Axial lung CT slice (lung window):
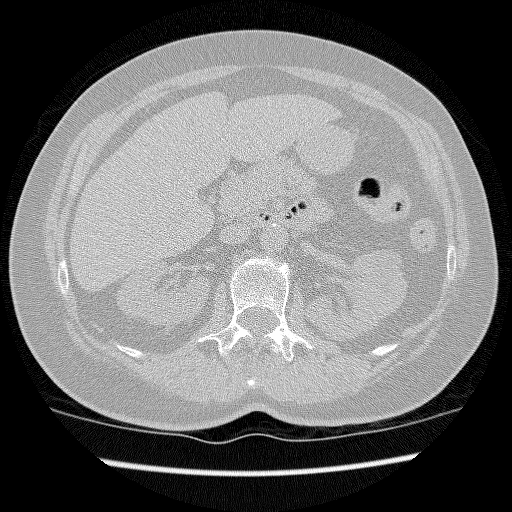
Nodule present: no